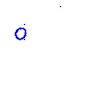
Particle: proton